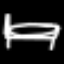
Label: bed